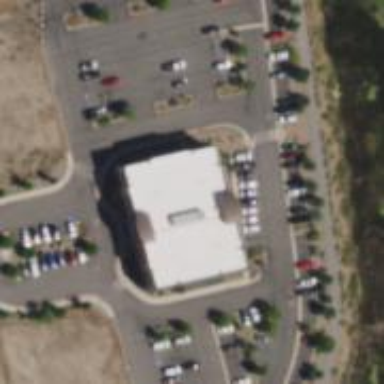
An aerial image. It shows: Healthcare clinic.